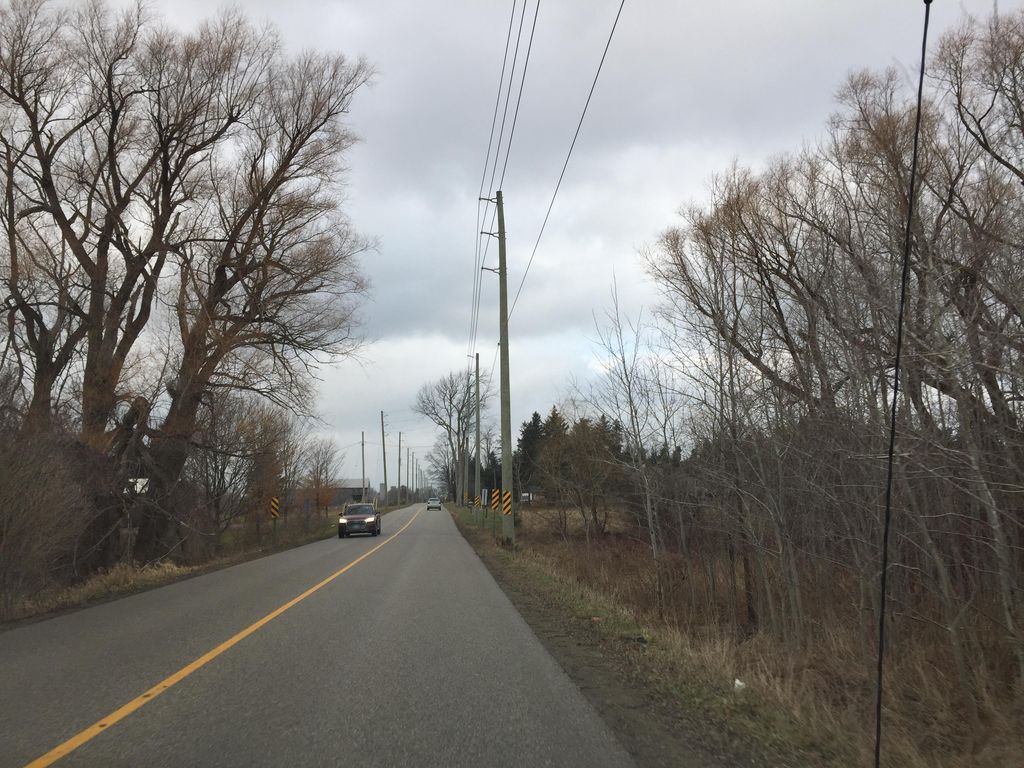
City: kitchener-waterloo